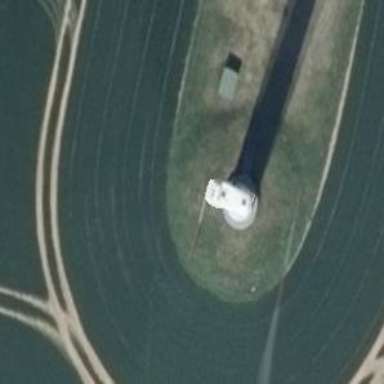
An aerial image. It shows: Wind generator using wind turbines of horizontal axis.